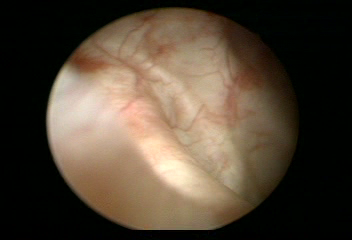
Modality: WLC
Class: Normal mucosa
Bladder cancer association: No